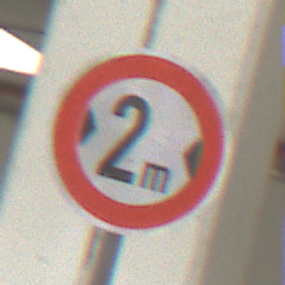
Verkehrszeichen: TatsaechlicheBreite2
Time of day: Midday
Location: Roofed (Urban)
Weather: Overcast
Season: NotSpecified
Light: Artificial